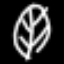
Label: leaf